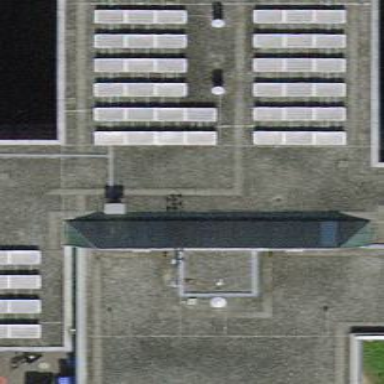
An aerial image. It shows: University building.